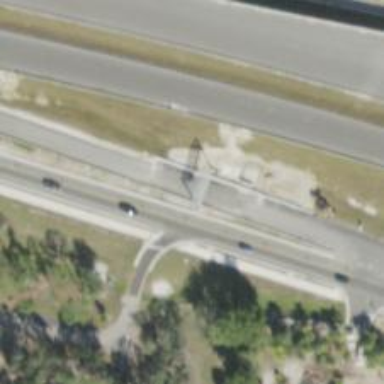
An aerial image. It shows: Toll gantry on the road.